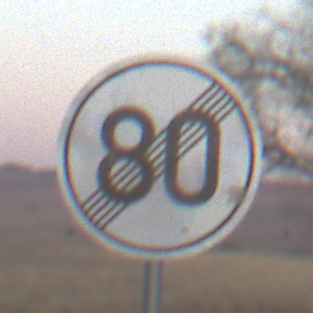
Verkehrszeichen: EndeGeschwindigkeit80
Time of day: SunriseSunset
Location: Outdoor (Nature)
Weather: Clear
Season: Winter
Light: Natural